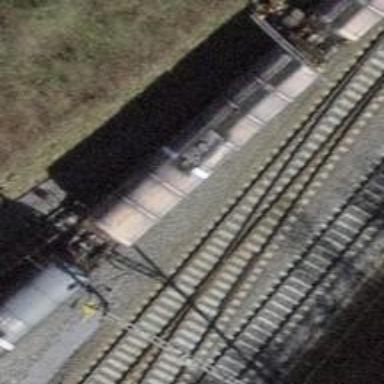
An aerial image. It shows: Railway track with electrified contact lines. This is siding track.